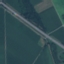
Land use / land cover class: Highway